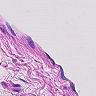
Metastatic tissue present: no